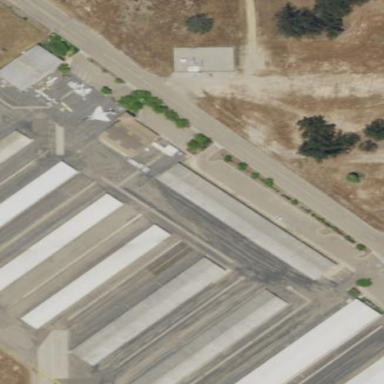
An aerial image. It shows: Hangar.